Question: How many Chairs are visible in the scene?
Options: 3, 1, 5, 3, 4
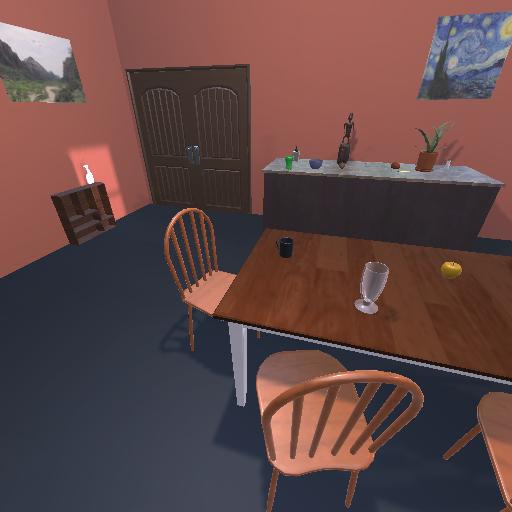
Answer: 3